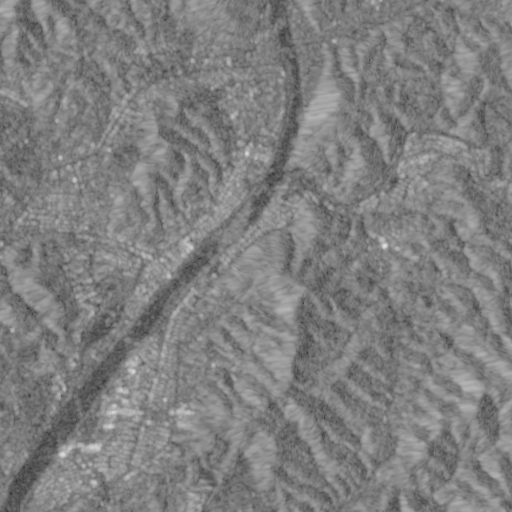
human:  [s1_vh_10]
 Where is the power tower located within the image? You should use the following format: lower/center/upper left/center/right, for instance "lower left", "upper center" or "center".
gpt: The power tower is located in the upper left of the image.
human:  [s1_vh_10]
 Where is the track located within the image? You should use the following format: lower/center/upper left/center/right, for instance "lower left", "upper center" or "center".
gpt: There is no track in the image.

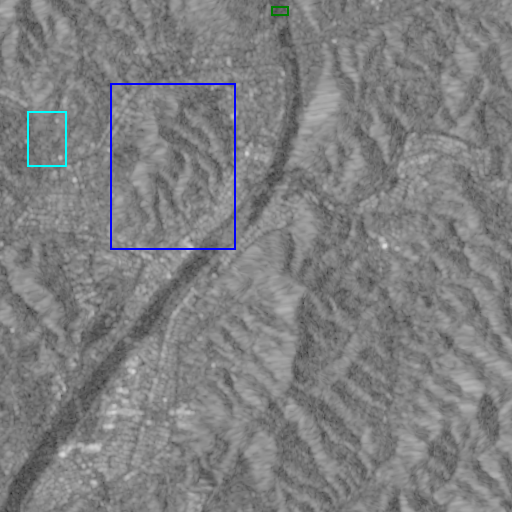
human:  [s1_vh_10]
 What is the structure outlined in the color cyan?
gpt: The structure outlined in cyan is a crop field.
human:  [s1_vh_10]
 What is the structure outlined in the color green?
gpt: The structure outlined in green is a dam.
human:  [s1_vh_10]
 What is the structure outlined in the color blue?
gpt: The structure outlined in blue is a park.
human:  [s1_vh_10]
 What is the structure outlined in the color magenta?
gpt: There is no magenta outline.